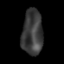
Tissue: lung
Cell type: Myeloid cells
Senescence score: 0.2014
Nuclear area (px): 920
Mean DAPI intensity: 59.359